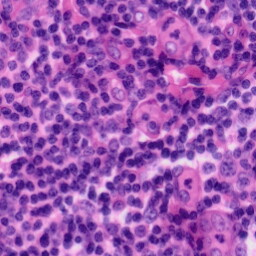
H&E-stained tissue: Tonsil